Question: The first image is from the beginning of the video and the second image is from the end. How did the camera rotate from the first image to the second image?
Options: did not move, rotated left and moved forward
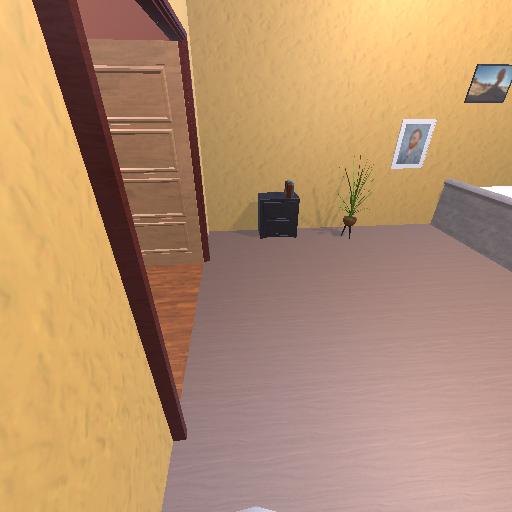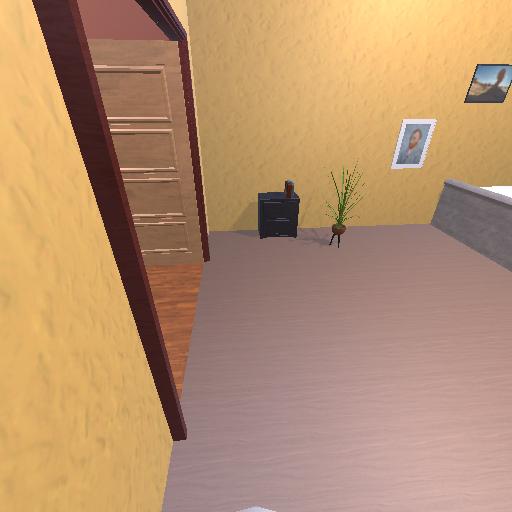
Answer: did not move